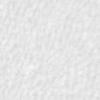
Label: no_change